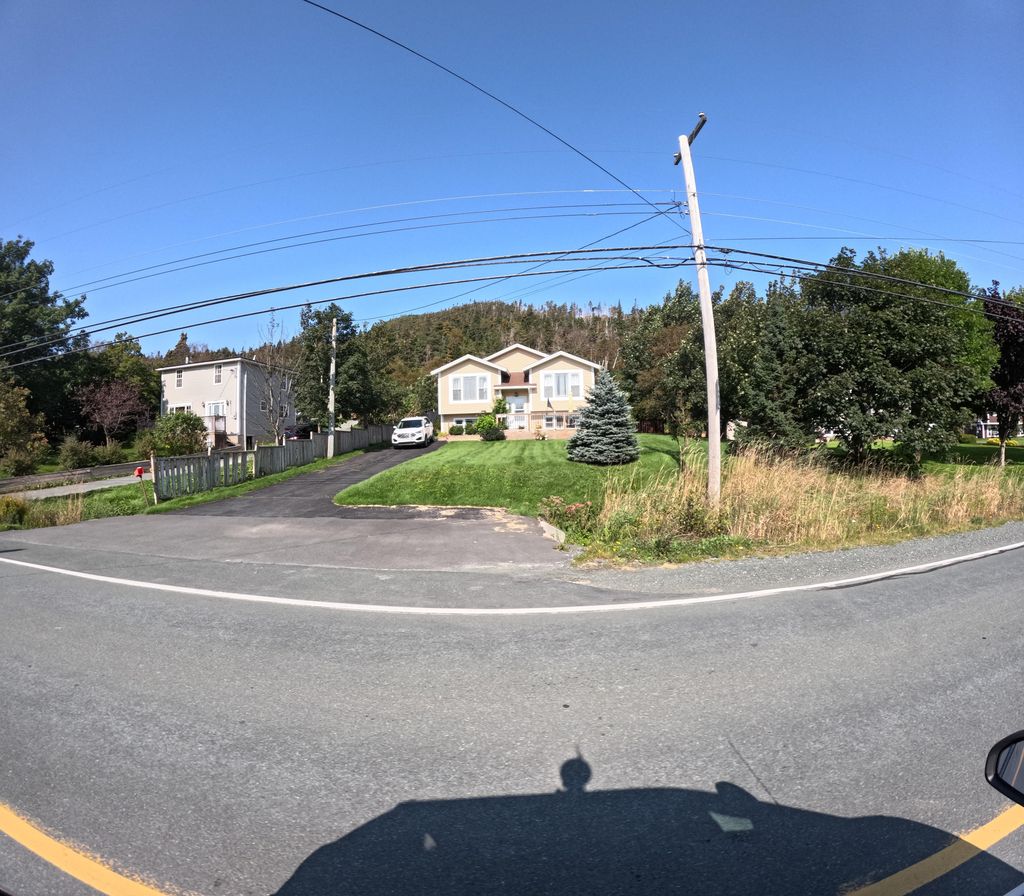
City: st_johns